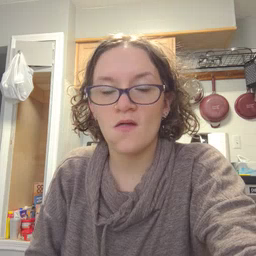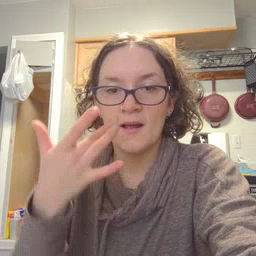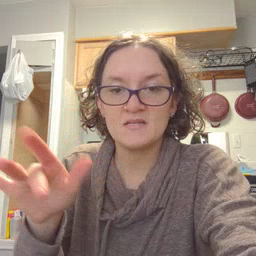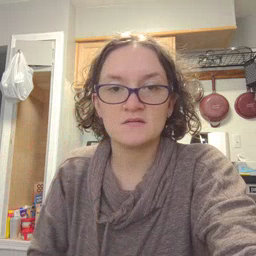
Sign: empty